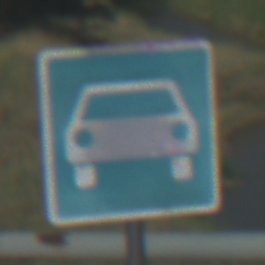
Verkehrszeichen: Kraftfahrstrasse
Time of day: MorningAfternoon
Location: Outdoor (Special)
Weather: Clear
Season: NotSpecified
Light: Natural